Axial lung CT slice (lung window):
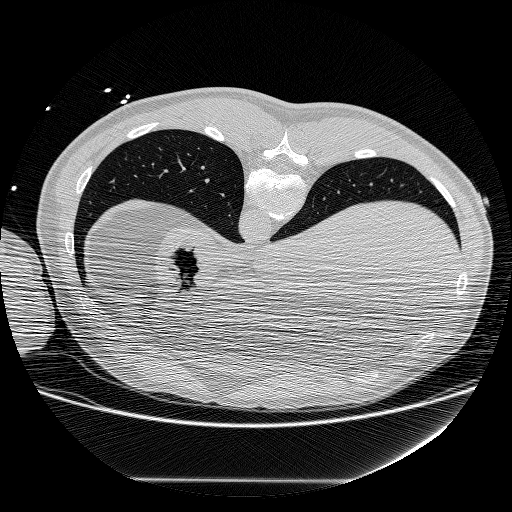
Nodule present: no